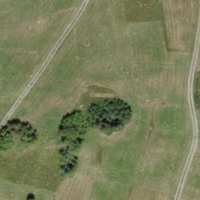
EUNIS habitat code: 26
Species observed at this site:
Coenonympha pamphilus